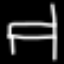
Label: bed